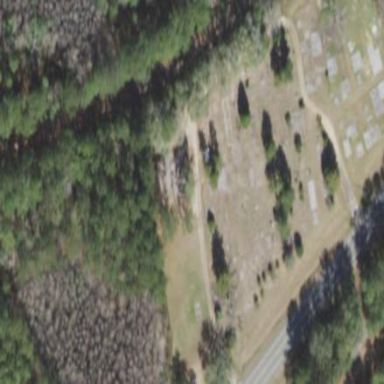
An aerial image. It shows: Cemetery.